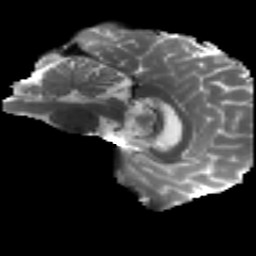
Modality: T2w
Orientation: sagittal
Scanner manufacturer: siemens
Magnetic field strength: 3 T
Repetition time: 4.16 s
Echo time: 0.0806 s